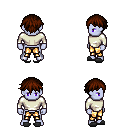
a pixel art fantasy rpg character, male body template, dark elf, purple skin, white long-sleeve shirt, gold greaves, brown short bangs hairstyle, gray slippers, four views (front, back, left, right), 2x2 character sprite sheet, small pixel art, hard edges, no anti-aliasing